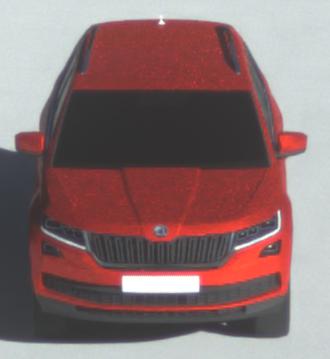
Make: Skoda
Model: Kodiaq 1.4 TSI
Detailed model: Kodiaq
Model produced from: 2017/03
Model produced until: 2018/05
Doors: 5
Color: red
Road condition: dry road
Daytime: sunrise or sunset
Contrast: medium contrast